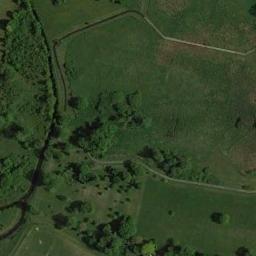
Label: meadow